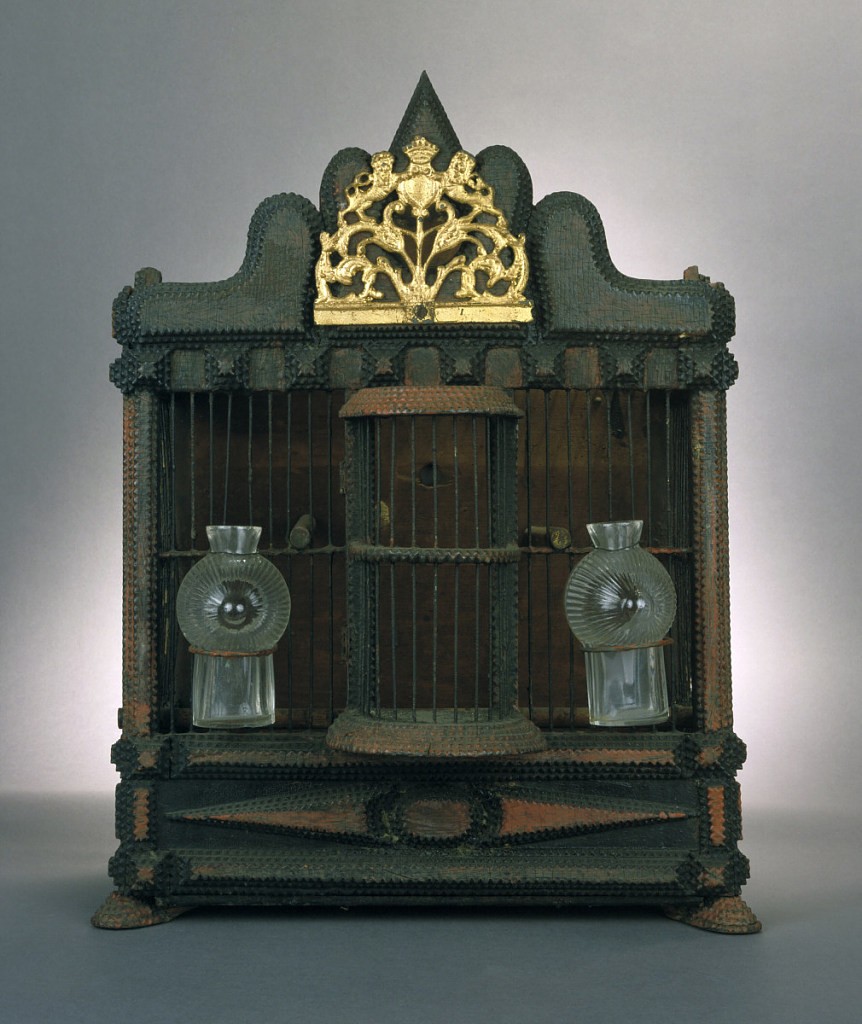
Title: Birdcage
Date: probably 18th century
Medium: Painted wood, painted metal, metal wire, glass
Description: Square shaped wooden box painted black and red, with thin, vertical metal rods at front; out-curved door projecting from center, hinged on left side; two molded, clear glass bottles attached to rods on either side of door; scrolling cornice at top, with applied gold-painted metal coat of arms in center.  Woodwork has carved dentate edges and projections; two stepped, ovoid front feet, square rear feet.